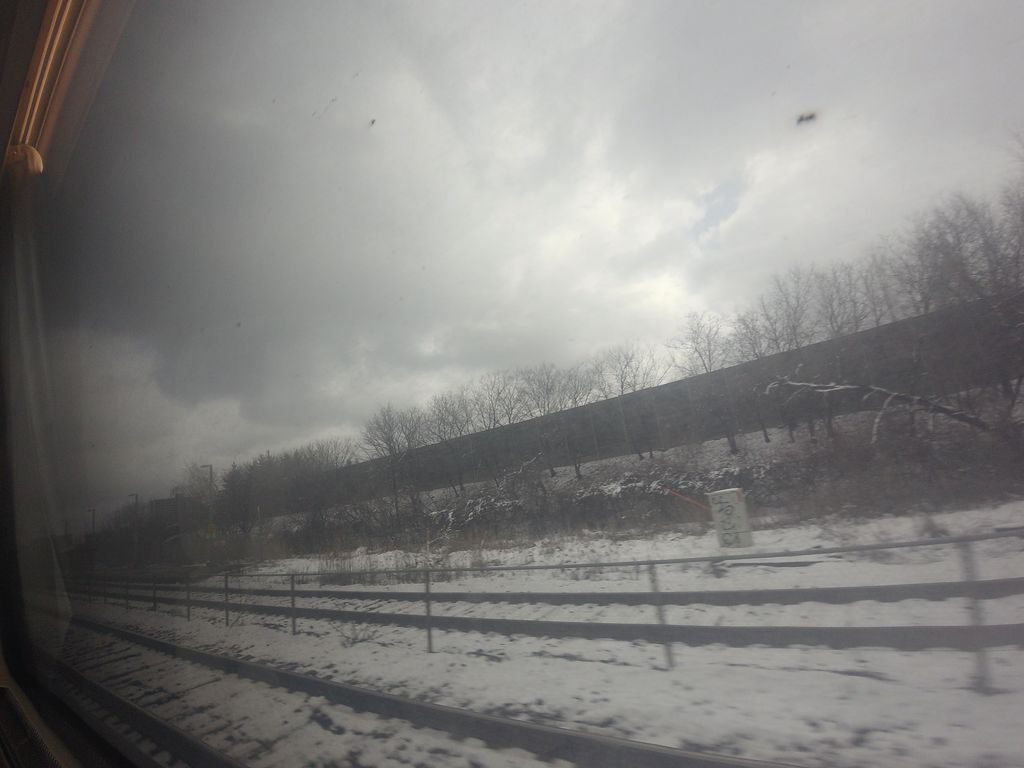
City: toronto